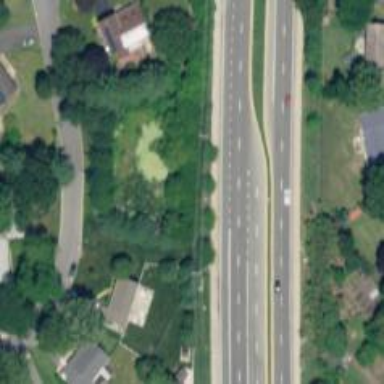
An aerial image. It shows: Primary highway.